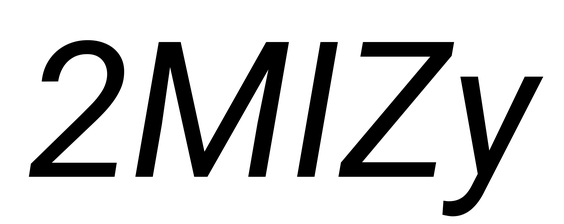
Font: Roboto-Italic_Italic